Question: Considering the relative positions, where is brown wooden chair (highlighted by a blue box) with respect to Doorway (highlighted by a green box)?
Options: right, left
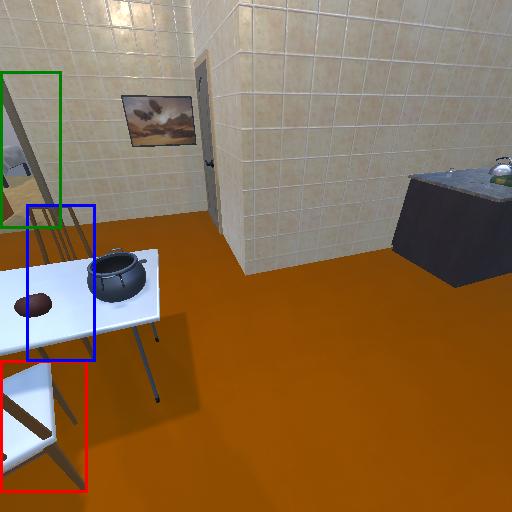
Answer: right